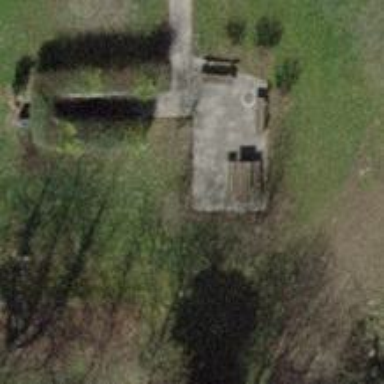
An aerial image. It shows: Bench.